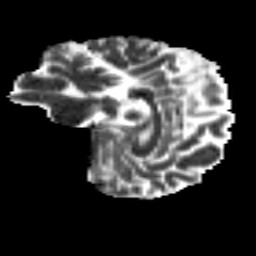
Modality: MD
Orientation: sagittal
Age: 26
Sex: female
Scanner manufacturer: siemens
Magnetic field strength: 3 T
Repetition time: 8.8 s
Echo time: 0.085 s